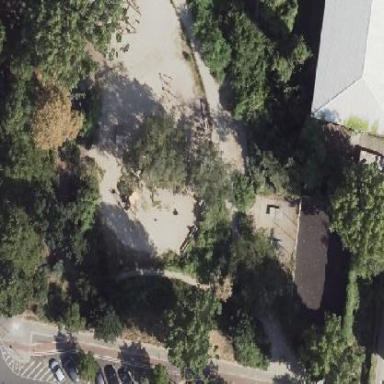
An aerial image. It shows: Playground with sandpit.